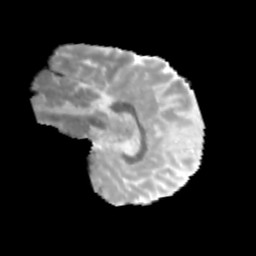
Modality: MD
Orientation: sagittal
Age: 9
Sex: male
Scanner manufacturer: siemens
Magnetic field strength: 3 T
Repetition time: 3.8 s
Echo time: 0.07 s